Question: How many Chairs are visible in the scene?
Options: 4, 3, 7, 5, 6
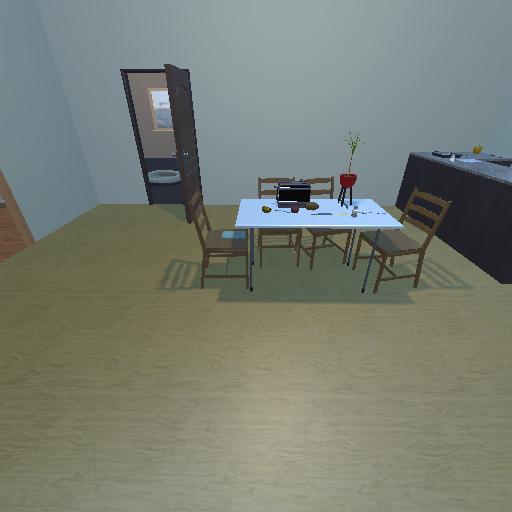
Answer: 4